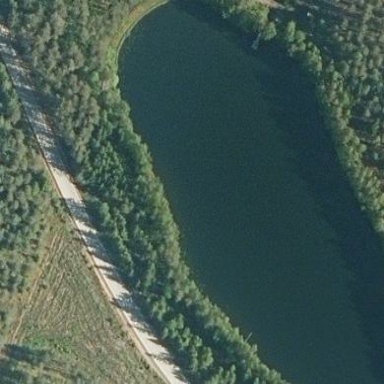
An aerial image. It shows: Peaceful pond surrounded by nature.